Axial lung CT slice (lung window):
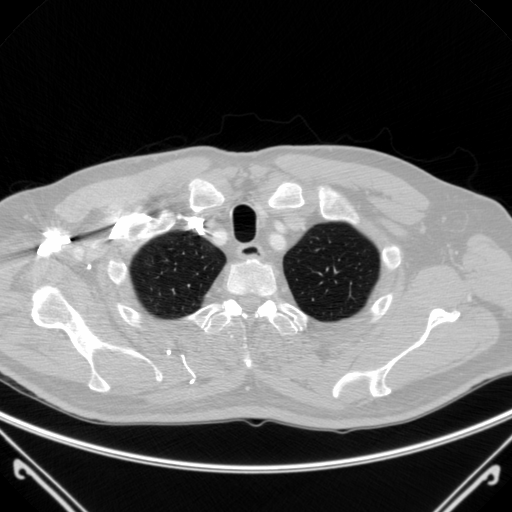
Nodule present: no